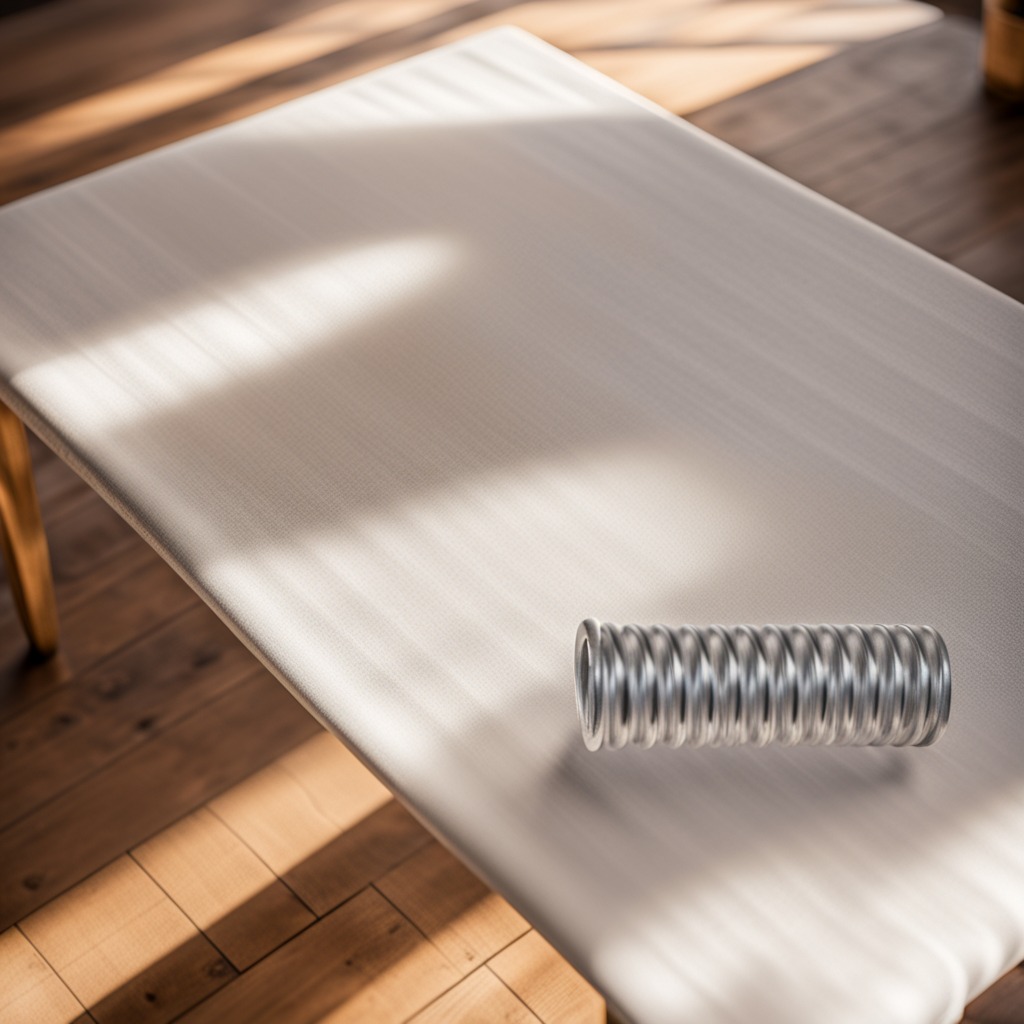
A coiled metal spring is lying on a wooden table.